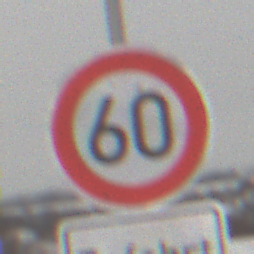
Verkehrszeichen: Geschwindigkeit60
Zusatzzeichen unten: HinweiseAufGefahrenDurchVerbaleAngabe11
Umgebung: Outdoor, Nature
Tageszeit: MorningAfternoon
Wetter: Overcast
Licht: Natural
Jahreszeit: Winter
Kontrast: LowContrast